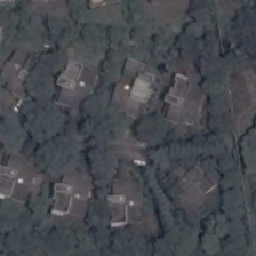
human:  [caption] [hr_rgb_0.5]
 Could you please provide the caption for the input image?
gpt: the residential distributes in the forests .

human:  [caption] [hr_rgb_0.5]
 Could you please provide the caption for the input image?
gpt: Some houses are standing in the forest.

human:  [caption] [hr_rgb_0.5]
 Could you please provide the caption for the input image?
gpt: Some houses stand in the forest.

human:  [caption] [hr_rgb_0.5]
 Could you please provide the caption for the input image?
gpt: there are several houses located in the middle of trees here .

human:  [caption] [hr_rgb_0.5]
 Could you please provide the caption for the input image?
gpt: House in the forest